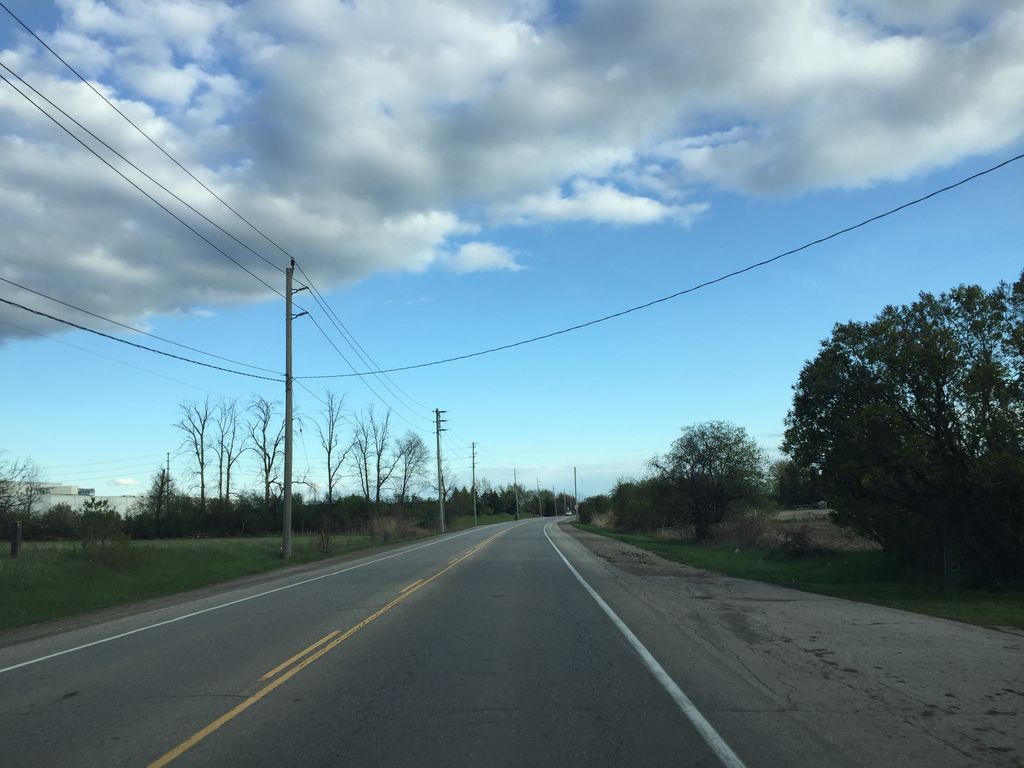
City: kitchener-waterloo